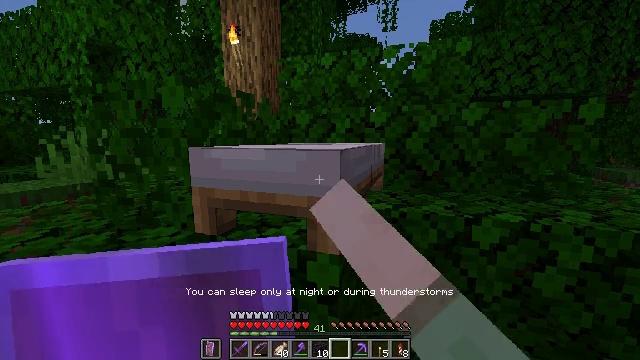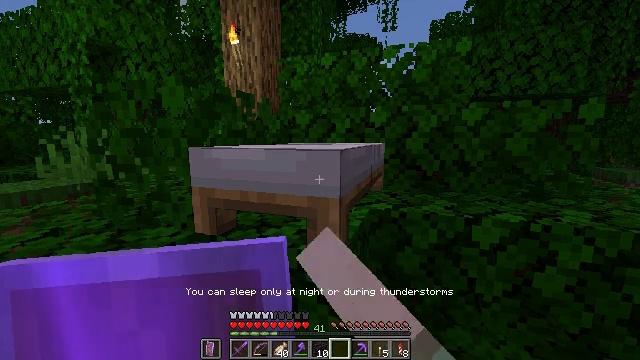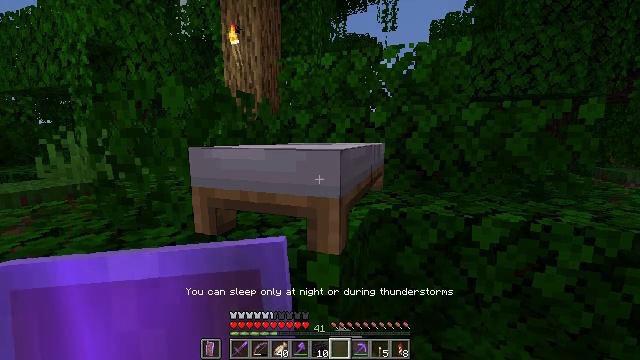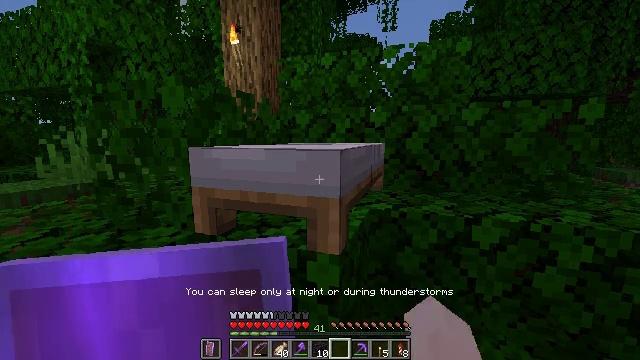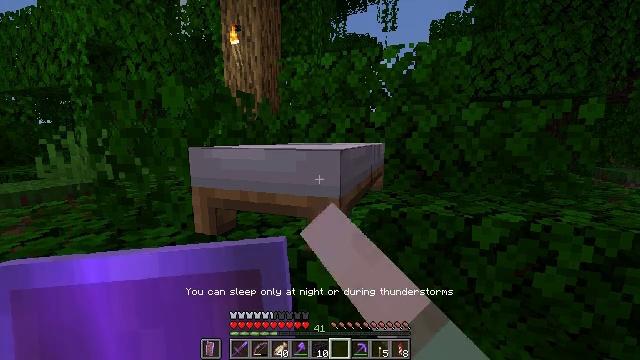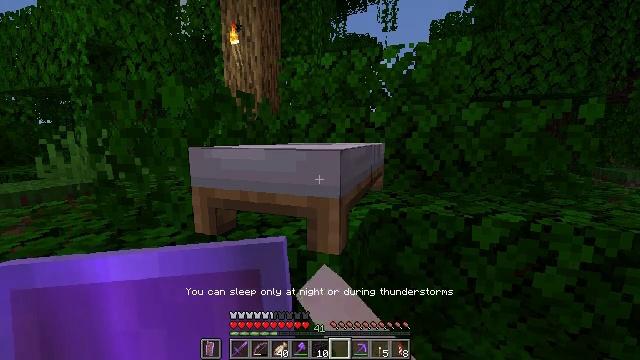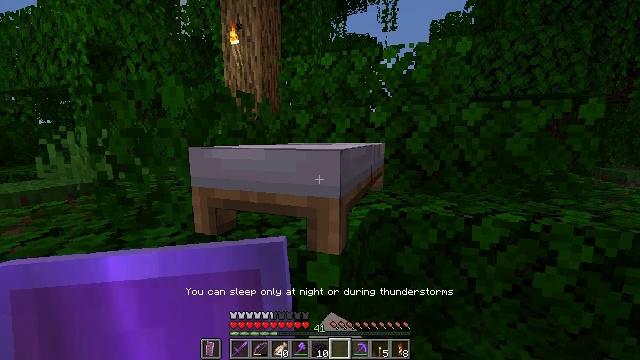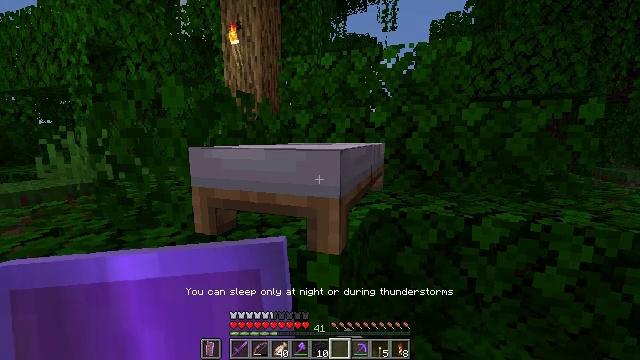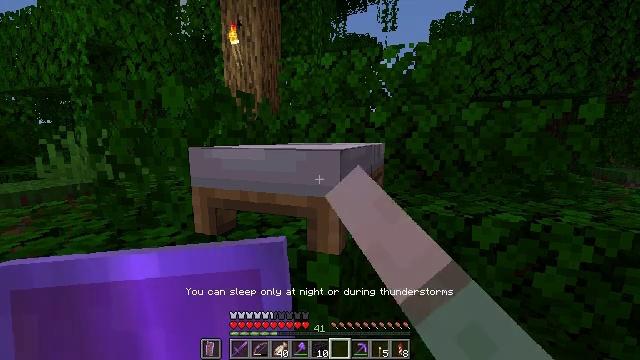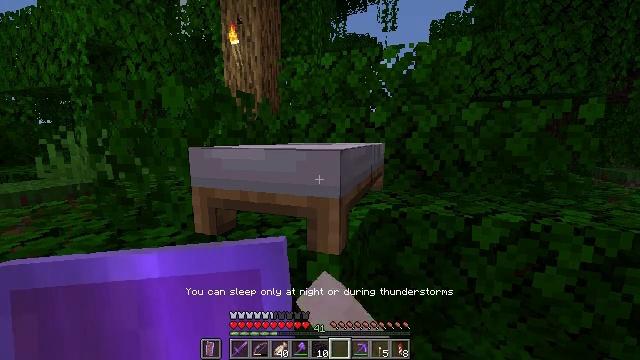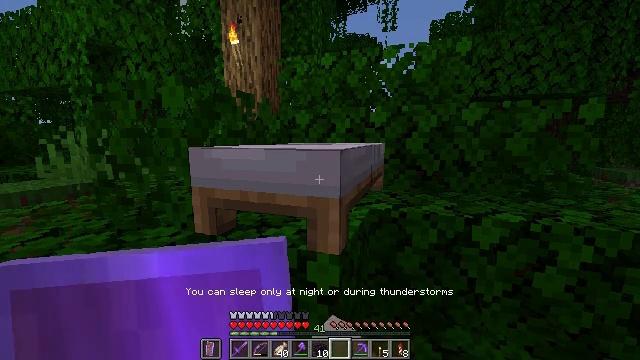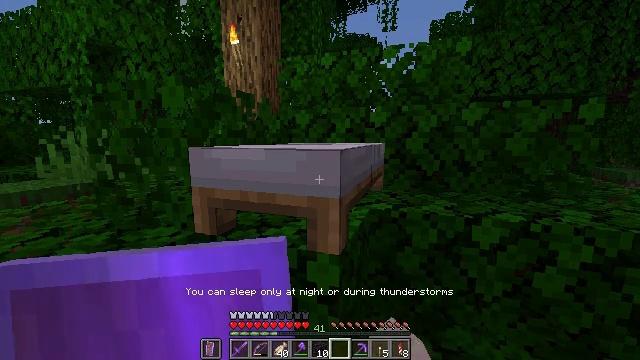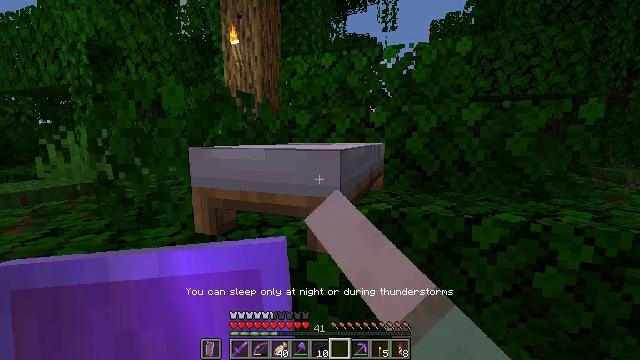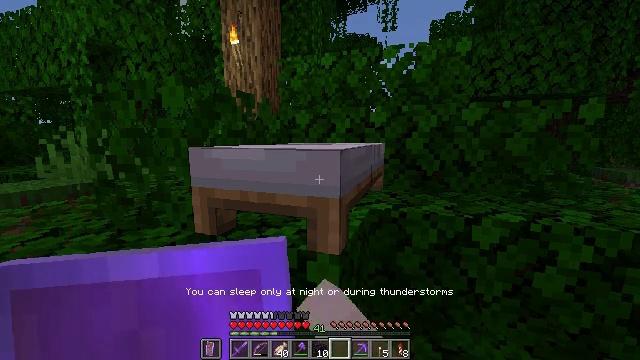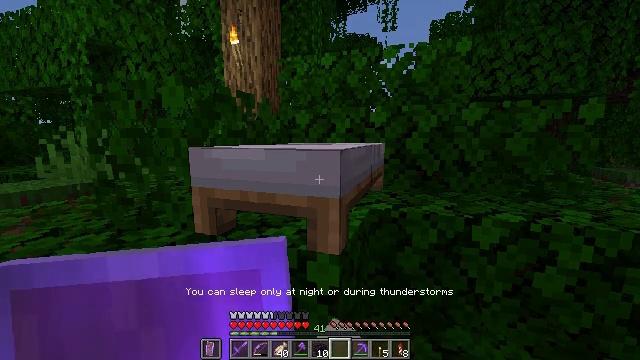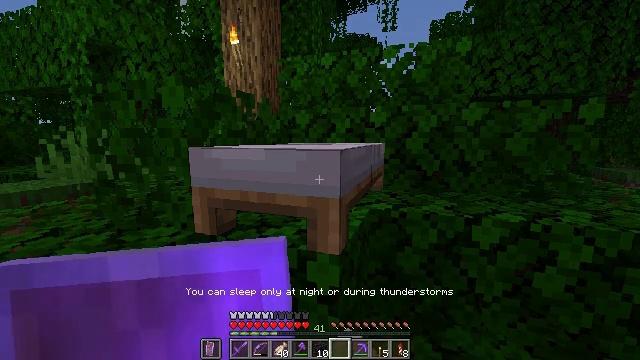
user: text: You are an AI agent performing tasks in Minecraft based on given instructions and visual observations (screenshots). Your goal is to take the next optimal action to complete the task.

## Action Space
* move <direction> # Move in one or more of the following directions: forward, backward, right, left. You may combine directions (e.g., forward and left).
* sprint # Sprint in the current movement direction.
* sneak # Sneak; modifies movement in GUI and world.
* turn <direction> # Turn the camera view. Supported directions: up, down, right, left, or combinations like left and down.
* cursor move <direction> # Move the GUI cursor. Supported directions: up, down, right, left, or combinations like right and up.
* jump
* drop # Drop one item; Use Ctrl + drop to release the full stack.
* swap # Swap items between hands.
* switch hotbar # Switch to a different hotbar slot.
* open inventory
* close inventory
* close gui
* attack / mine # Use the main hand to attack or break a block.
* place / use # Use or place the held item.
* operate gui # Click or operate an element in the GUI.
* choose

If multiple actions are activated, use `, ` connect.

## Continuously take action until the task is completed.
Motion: motion action
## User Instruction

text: Mine the jungle log in the rainforest biome.
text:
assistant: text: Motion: use / place
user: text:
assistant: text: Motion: use / place
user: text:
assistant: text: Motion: use / place
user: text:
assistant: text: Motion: use / place
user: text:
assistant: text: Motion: use / place
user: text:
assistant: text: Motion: use / place
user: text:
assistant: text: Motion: use / place
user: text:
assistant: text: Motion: use / place
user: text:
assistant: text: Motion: use / place
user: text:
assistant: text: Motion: use / place
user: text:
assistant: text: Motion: use / place
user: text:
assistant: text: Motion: use / place
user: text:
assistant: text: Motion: use / place
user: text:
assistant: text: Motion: use / place
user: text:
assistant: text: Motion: use / place
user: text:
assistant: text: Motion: use / place
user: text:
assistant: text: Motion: use / place
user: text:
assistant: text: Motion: use / place
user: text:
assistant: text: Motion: use / place
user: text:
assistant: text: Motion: use / place
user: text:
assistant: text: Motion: use / place
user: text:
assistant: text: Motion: use / place
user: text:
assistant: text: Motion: use / place
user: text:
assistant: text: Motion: use / place
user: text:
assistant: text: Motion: use / place
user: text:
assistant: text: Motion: use / place
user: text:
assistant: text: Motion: use / place
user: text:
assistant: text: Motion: use / place
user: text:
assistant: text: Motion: use / place
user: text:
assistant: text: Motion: use / place